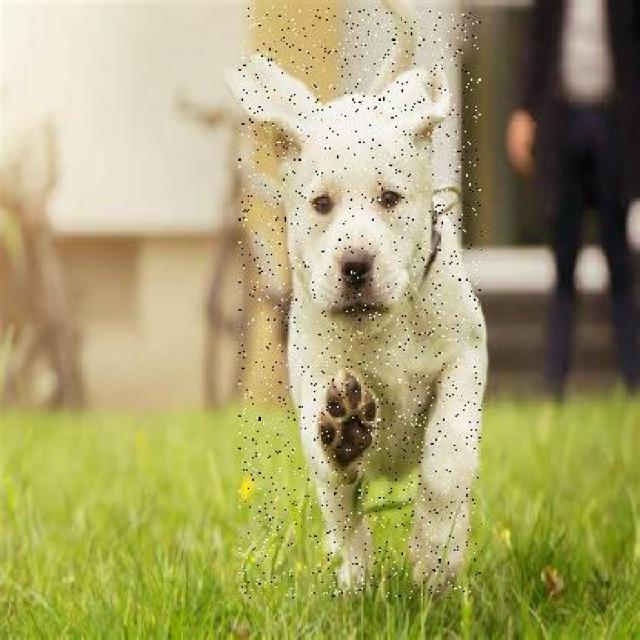
Healthy canine skin — no visible lesions, inflammation, or abnormalities. The skin and coat appear normal.